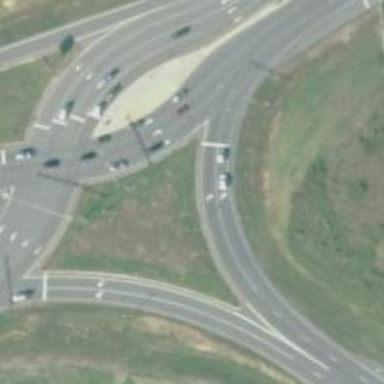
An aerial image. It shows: Motorway link at Diverging Diamond Interchange (DDI) junction.